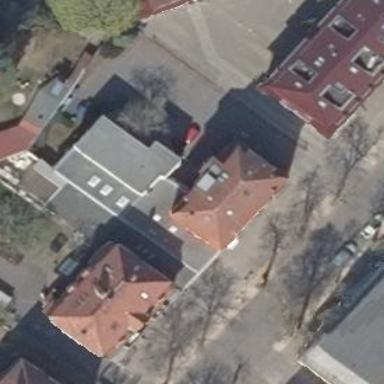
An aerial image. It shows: Apartments building with mansard roof.